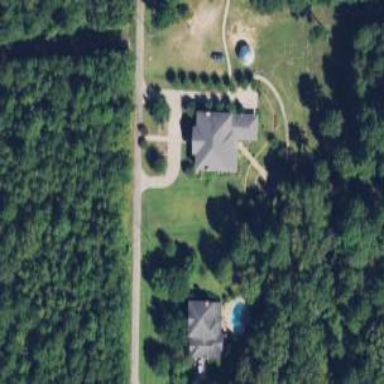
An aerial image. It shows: Driveway leading to service road.